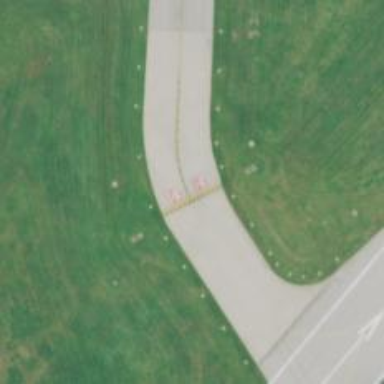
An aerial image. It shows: Image of taxiway at airport.